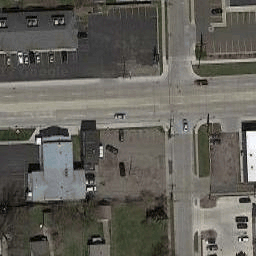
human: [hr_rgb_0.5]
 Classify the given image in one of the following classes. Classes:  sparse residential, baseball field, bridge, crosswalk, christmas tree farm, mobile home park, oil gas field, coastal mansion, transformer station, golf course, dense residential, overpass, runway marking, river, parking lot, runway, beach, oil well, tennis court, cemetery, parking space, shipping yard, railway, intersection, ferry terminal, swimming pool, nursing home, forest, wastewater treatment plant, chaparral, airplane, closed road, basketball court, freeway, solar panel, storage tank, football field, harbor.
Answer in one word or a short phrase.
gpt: intersection